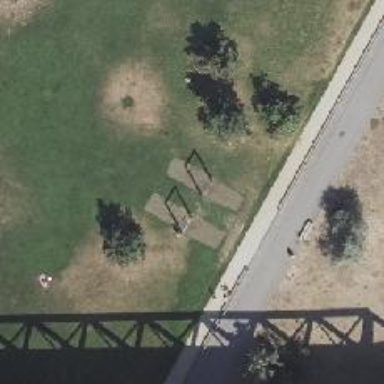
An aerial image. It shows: Playground featuring swings.